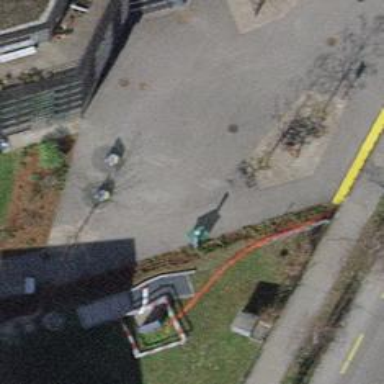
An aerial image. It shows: Bicycle parking area with stands.